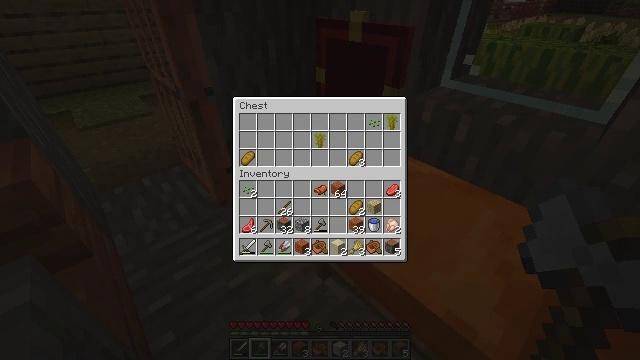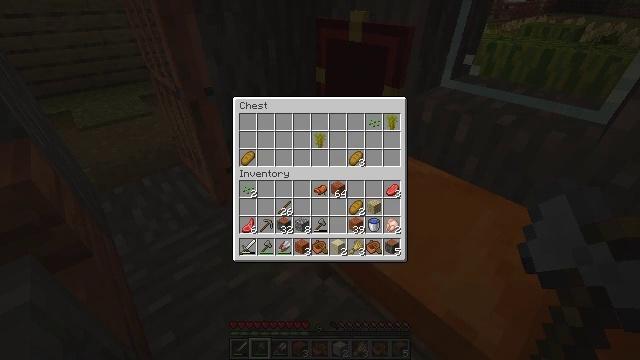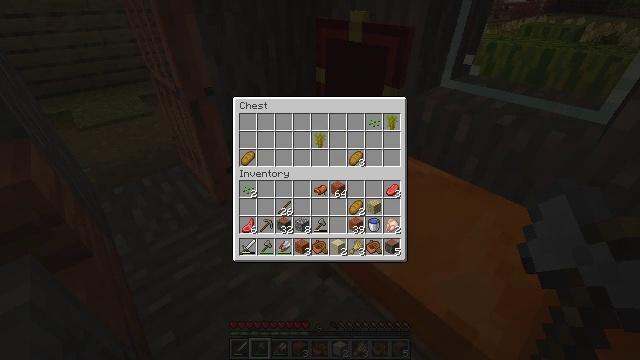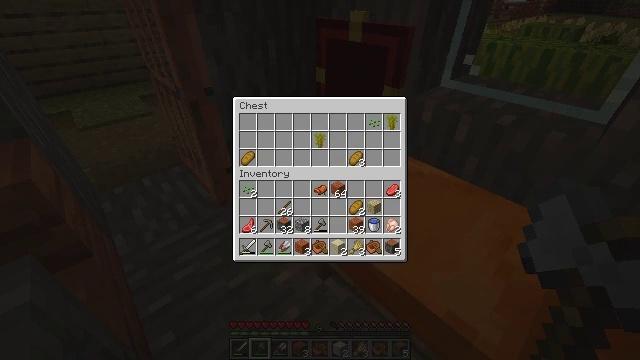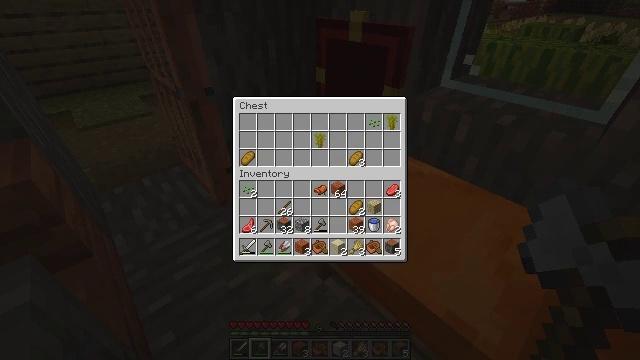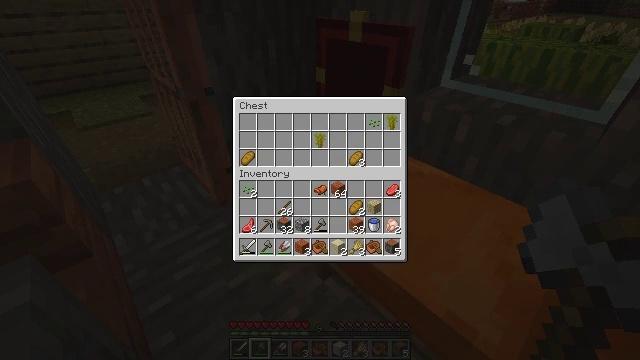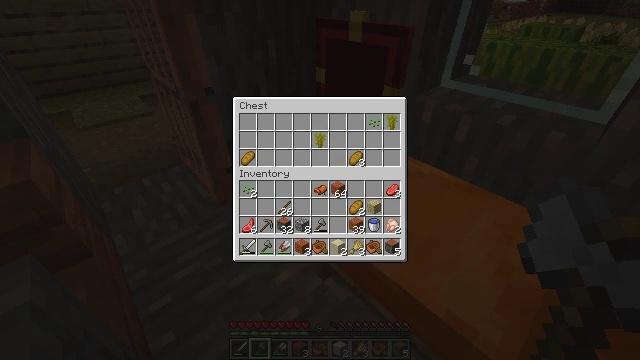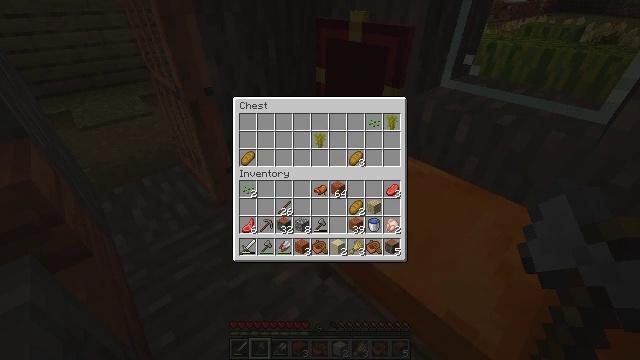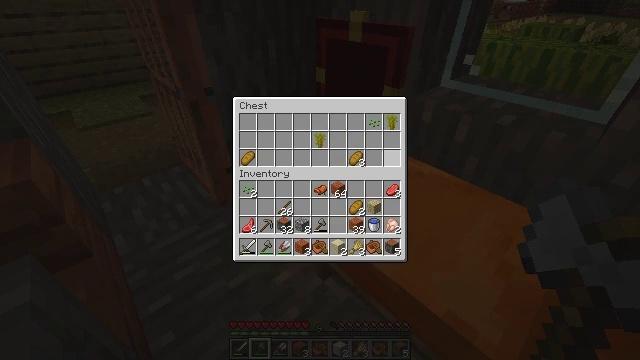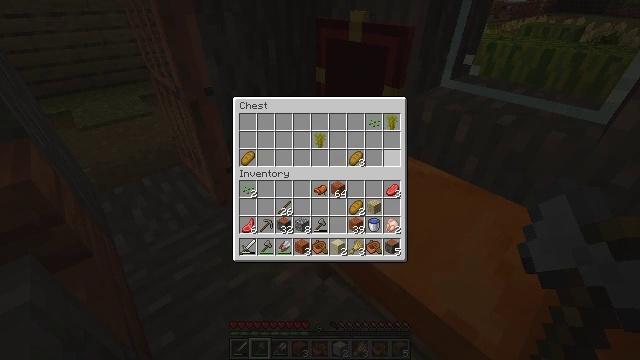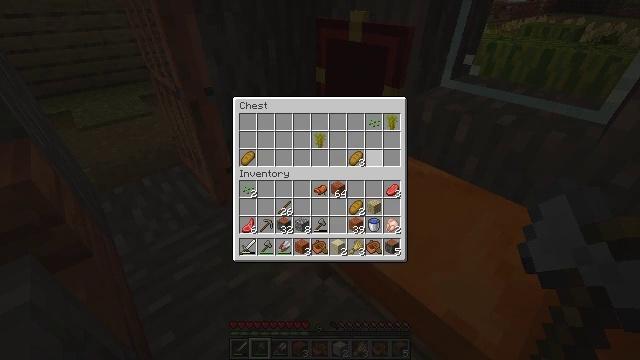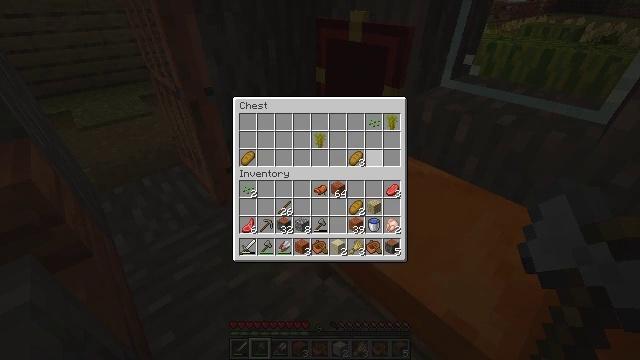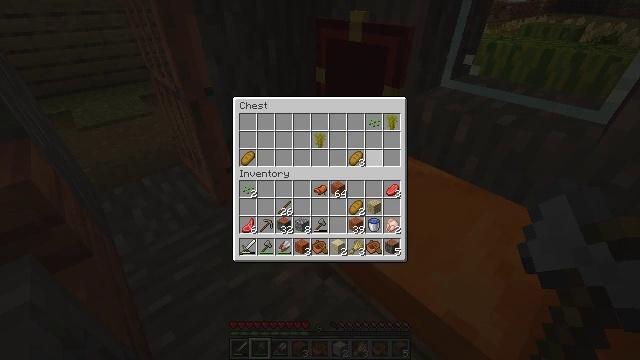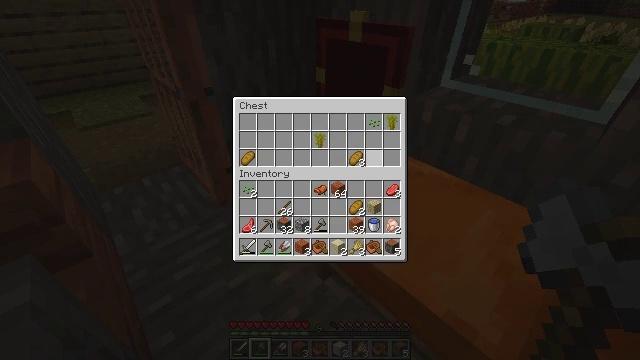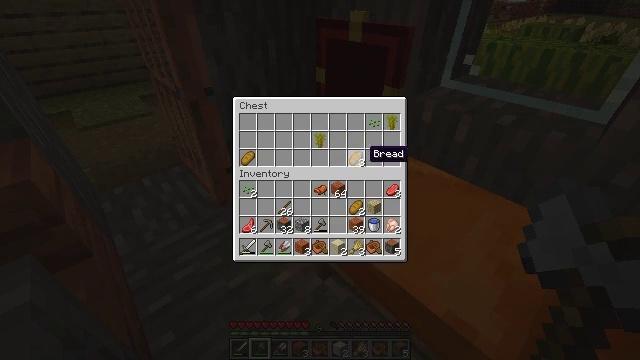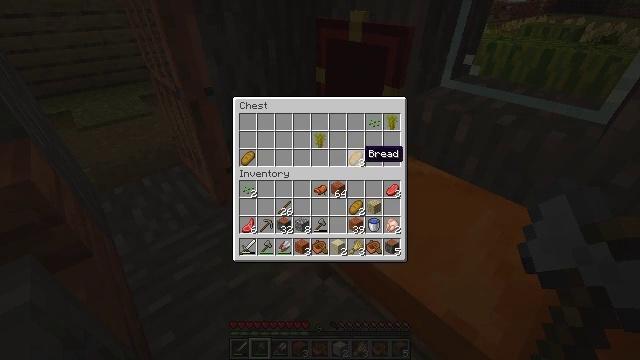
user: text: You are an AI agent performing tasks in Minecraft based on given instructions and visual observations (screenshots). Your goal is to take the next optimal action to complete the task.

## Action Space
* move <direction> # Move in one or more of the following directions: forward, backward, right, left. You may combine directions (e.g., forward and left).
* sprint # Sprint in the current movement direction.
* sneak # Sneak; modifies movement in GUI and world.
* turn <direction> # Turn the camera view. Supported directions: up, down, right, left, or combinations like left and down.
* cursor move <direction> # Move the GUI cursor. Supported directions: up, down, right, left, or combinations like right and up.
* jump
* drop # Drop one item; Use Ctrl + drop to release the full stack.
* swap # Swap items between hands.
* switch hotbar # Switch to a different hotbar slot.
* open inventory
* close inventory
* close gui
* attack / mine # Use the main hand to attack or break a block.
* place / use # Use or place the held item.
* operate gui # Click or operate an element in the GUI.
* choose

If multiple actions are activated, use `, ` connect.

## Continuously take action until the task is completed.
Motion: motion action
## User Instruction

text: Break the orange bed to collect it.
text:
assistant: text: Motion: no_op
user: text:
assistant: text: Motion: no_op
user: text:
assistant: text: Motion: no_op
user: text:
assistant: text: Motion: no_op
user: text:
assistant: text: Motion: no_op
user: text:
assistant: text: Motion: no_op
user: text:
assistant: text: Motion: no_op
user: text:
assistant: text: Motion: cursor move left
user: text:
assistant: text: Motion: no_op
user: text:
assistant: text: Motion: cursor move left
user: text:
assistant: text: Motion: cursor move left
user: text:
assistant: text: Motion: no_op
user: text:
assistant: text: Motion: no_op
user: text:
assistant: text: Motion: no_op
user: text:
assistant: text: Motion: no_op
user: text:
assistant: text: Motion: no_op
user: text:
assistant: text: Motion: operate gui
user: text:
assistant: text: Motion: operate gui
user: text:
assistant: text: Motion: operate gui
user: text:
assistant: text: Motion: no_op
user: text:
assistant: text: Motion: cursor move left and down
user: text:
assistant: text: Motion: cursor move left and down
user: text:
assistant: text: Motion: no_op
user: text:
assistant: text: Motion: no_op
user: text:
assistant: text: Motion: no_op
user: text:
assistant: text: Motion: no_op
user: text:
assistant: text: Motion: no_op
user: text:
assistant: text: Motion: no_op
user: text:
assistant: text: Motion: no_op
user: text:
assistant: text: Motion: no_op